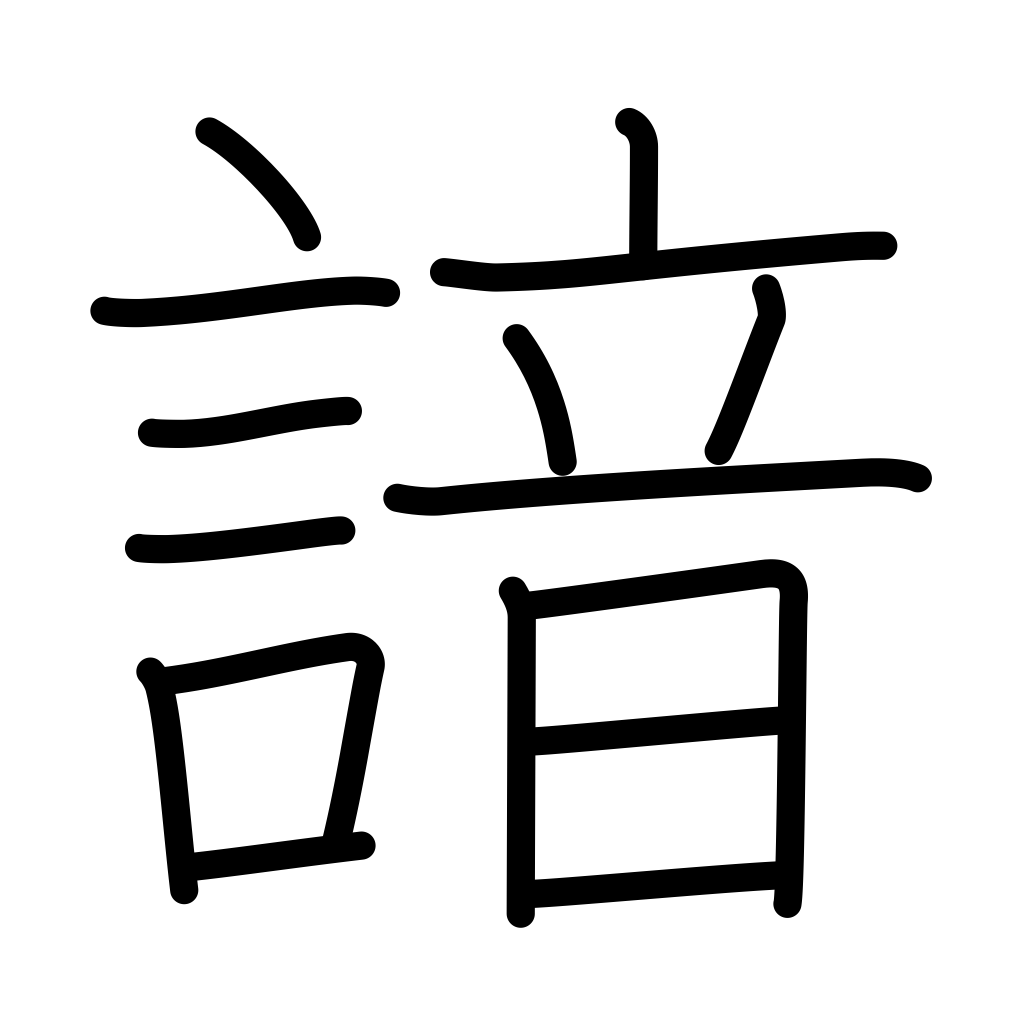
Meaning: memorize, recite from memory